Field crop: maize
Growth stage: 2
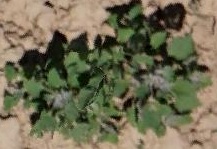
Species: chenopodium